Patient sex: M
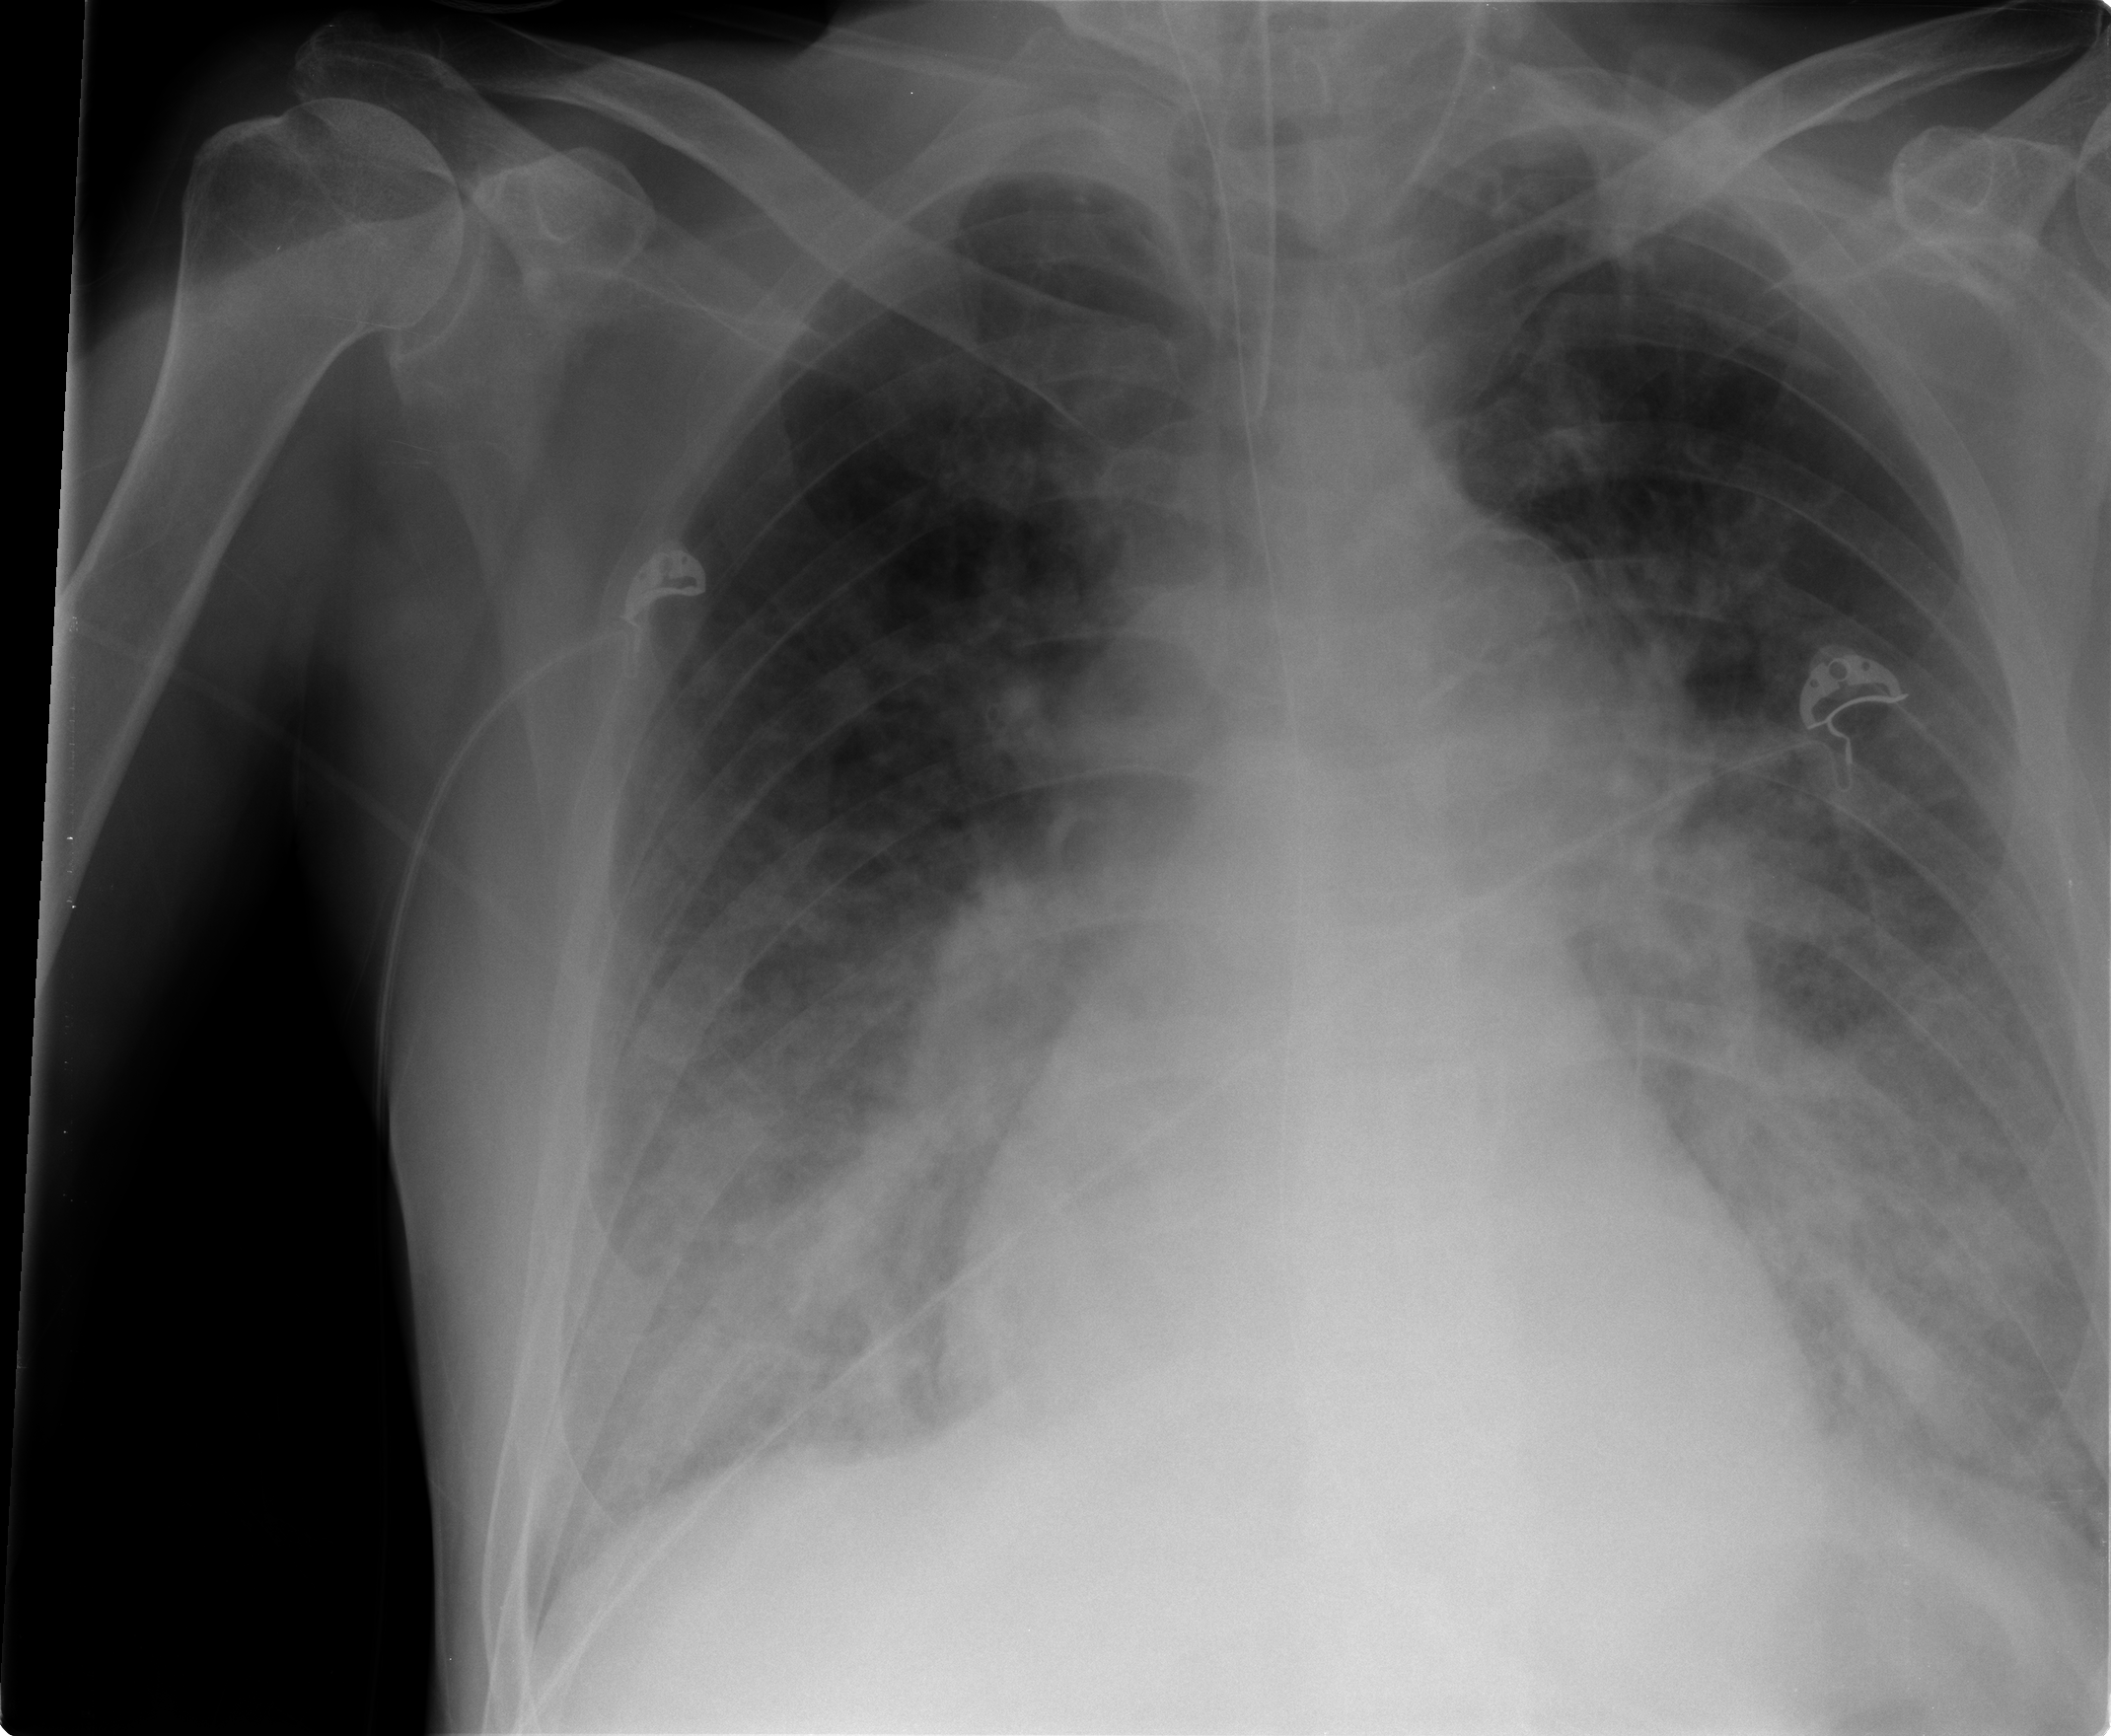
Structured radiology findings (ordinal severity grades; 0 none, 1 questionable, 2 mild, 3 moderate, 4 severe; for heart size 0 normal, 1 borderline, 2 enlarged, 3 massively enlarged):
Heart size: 0
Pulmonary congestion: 2
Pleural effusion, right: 1
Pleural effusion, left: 2
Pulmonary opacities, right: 2
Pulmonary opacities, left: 2
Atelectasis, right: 2
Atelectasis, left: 2